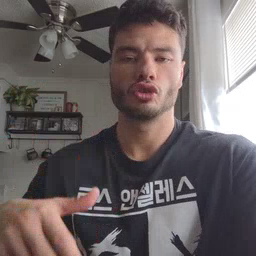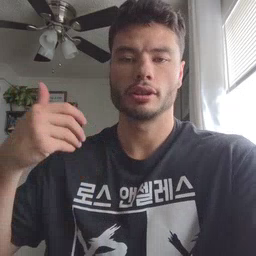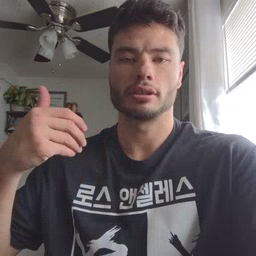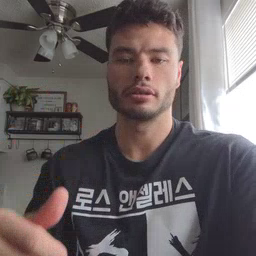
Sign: jeans